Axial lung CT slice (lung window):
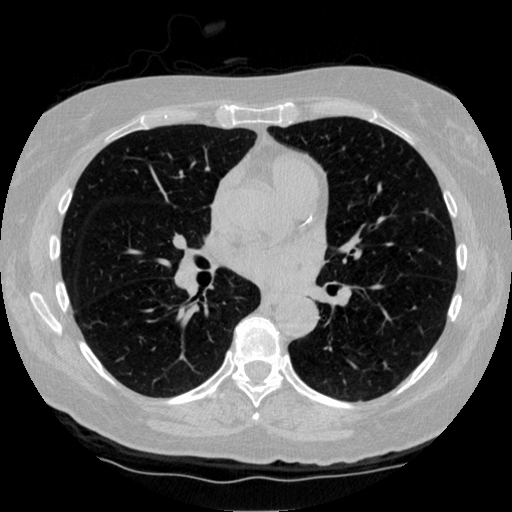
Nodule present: no